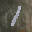
Label: 1